Interaction volume radius: 5 \u00c5
Interaction volume height: 10 \u00c5
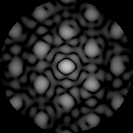
Disorder parameter: 0.2244